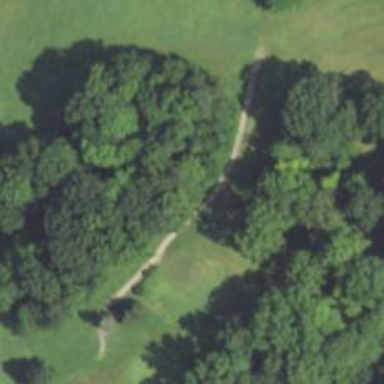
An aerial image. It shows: Path for both road and golf.